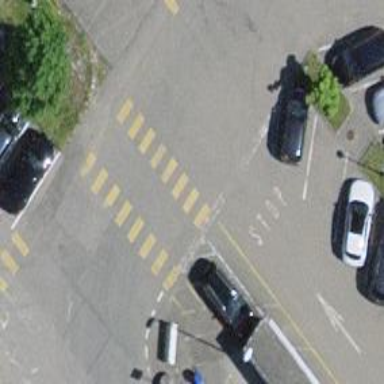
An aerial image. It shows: Zebra crossing on the road.